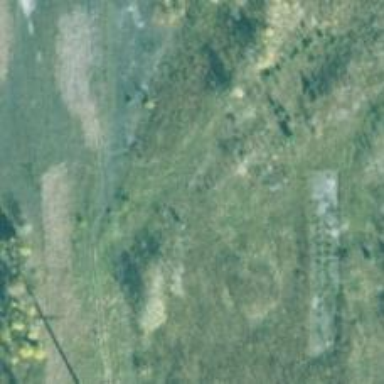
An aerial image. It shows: Abandoned railway.